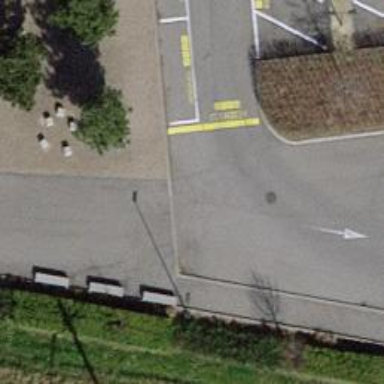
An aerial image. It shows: Pedestrian road with asphalt surface.